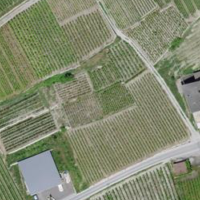
EUNIS habitat code: 40
Species observed at this site:
Centranthus ruber
Cydonia oblonga